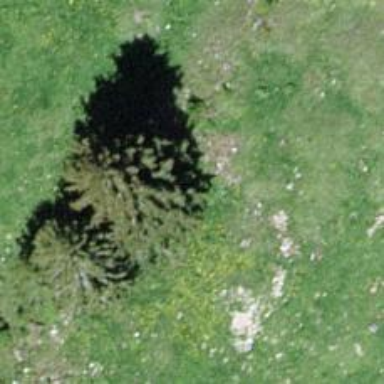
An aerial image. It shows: Needle-leaved tree in its natural environment.